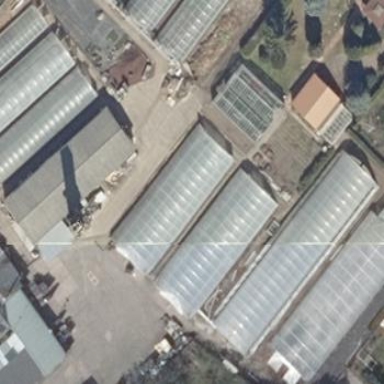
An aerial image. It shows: Greenhouse with round-shaped roof.